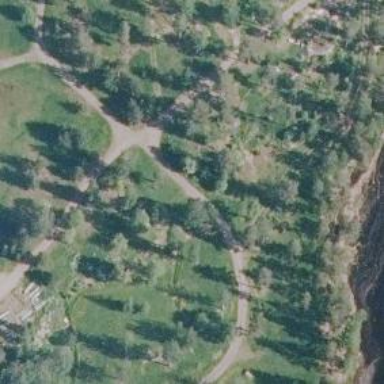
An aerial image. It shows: Disc golf tee area.